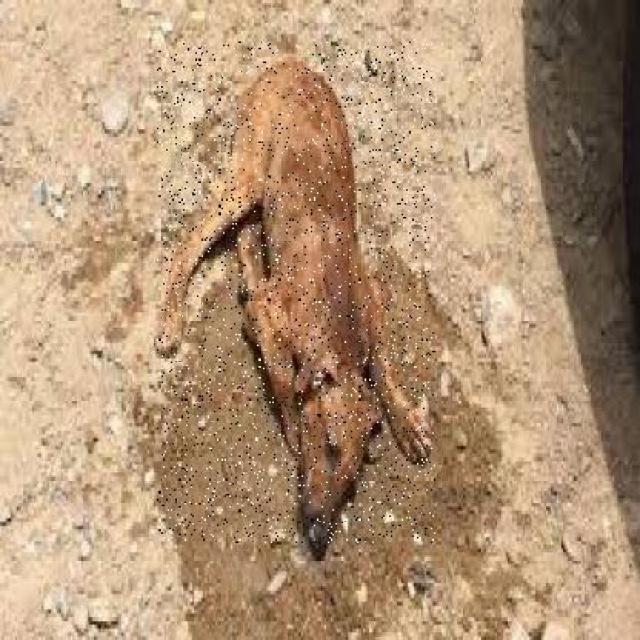
Healthy canine skin — no visible lesions, inflammation, or abnormalities. The skin and coat appear normal.